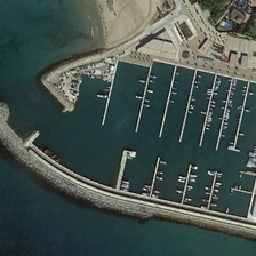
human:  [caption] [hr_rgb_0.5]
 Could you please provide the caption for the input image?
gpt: By some houses with swimming pools there are several boats in one port harbor.

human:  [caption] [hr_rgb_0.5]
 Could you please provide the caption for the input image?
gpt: next to some houses with swimming pools there are some boats in a port with a basin.

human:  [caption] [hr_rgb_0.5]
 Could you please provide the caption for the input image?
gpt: Next to some houses with swimming pools, there is a boat in the harbor pool.

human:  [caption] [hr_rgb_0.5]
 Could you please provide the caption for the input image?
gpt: this beautiful port is encloese with dams where half of the spaces is vacant for docking .

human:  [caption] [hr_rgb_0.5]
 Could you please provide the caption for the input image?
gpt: Next door there is a swimming pool on the dock.